Field crop: maize
Growth stage: 2
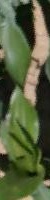
Species: maize